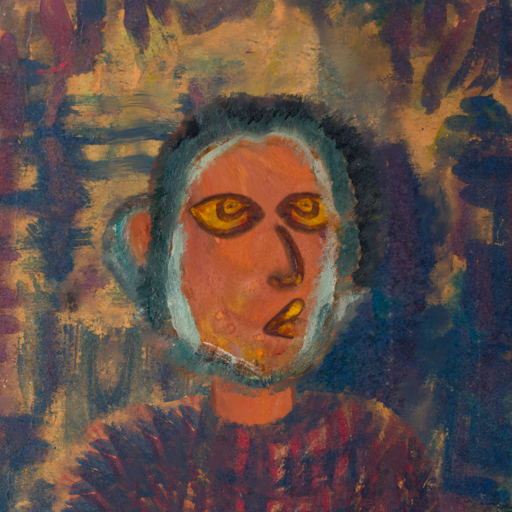
Background: InTheSun, Head And Neck Side: Mother_And_Son_Son, Face Side: Comrade, Bust: In_The_Sun, Hair Side: Boggyland, Head Accessory: Blank, Second Necklace: Blank, Necklace: Blank, Baby: Blank